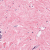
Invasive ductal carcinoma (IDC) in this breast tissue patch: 0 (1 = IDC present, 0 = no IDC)